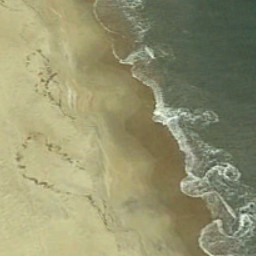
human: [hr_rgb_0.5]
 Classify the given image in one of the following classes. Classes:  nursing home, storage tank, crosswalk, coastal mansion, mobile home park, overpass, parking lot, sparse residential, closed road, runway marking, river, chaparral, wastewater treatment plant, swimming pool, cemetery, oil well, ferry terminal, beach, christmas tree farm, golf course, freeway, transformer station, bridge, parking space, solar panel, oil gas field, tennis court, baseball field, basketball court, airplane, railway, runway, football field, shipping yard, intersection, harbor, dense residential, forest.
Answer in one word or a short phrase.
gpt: beach